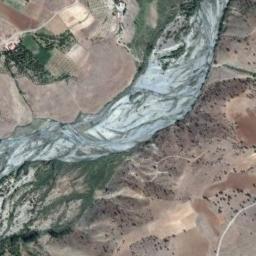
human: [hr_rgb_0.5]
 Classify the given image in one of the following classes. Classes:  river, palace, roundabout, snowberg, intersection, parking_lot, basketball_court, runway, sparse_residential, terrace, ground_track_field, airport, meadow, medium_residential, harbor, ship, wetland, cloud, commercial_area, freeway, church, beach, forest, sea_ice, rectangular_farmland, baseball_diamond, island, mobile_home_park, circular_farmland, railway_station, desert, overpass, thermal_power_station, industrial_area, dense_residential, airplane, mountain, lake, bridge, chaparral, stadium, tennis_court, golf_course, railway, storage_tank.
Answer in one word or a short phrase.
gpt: river